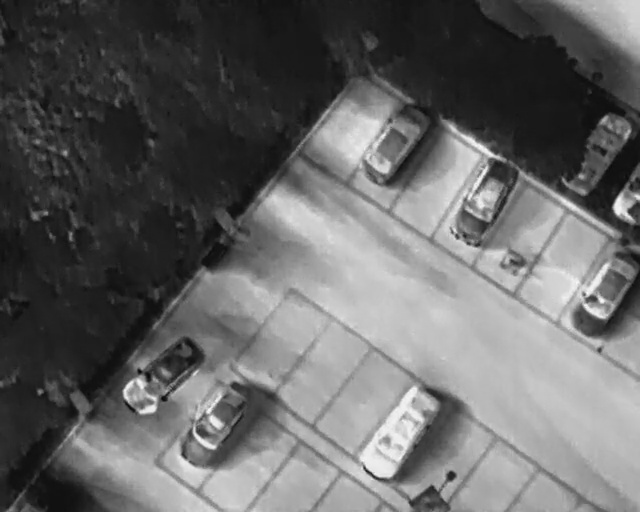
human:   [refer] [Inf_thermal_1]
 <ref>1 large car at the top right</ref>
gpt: <box>[[86, 25, 100, 33, 32]]</box>